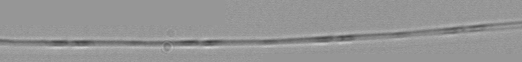
Label: Pseudo-nitzschia